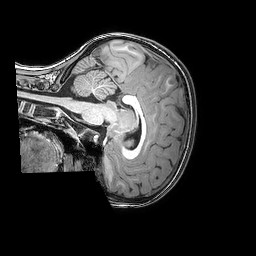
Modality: T1w
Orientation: sagittal
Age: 6
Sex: female
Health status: healthy